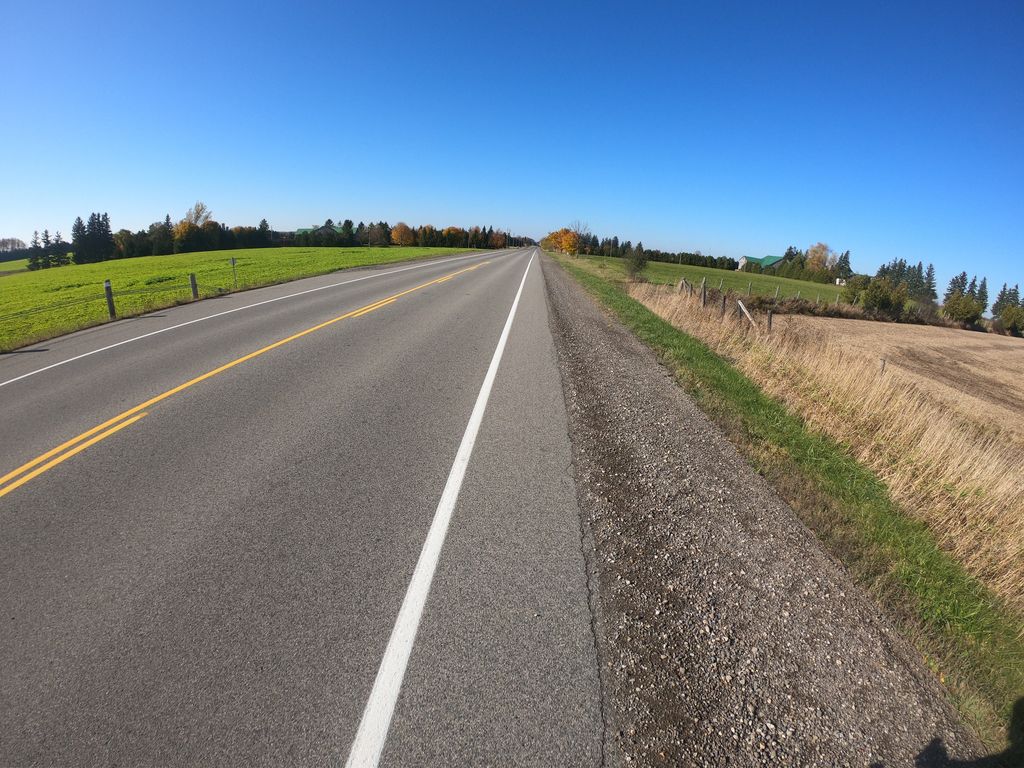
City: kitchener-waterloo